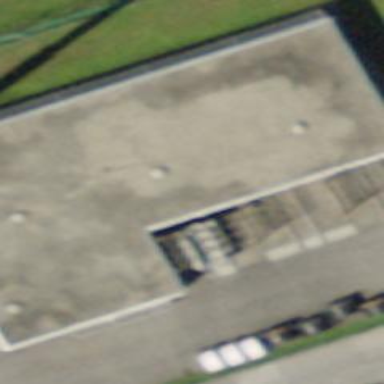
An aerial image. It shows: Industrial building with flat roof. It houses transformer for power distribution.